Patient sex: F
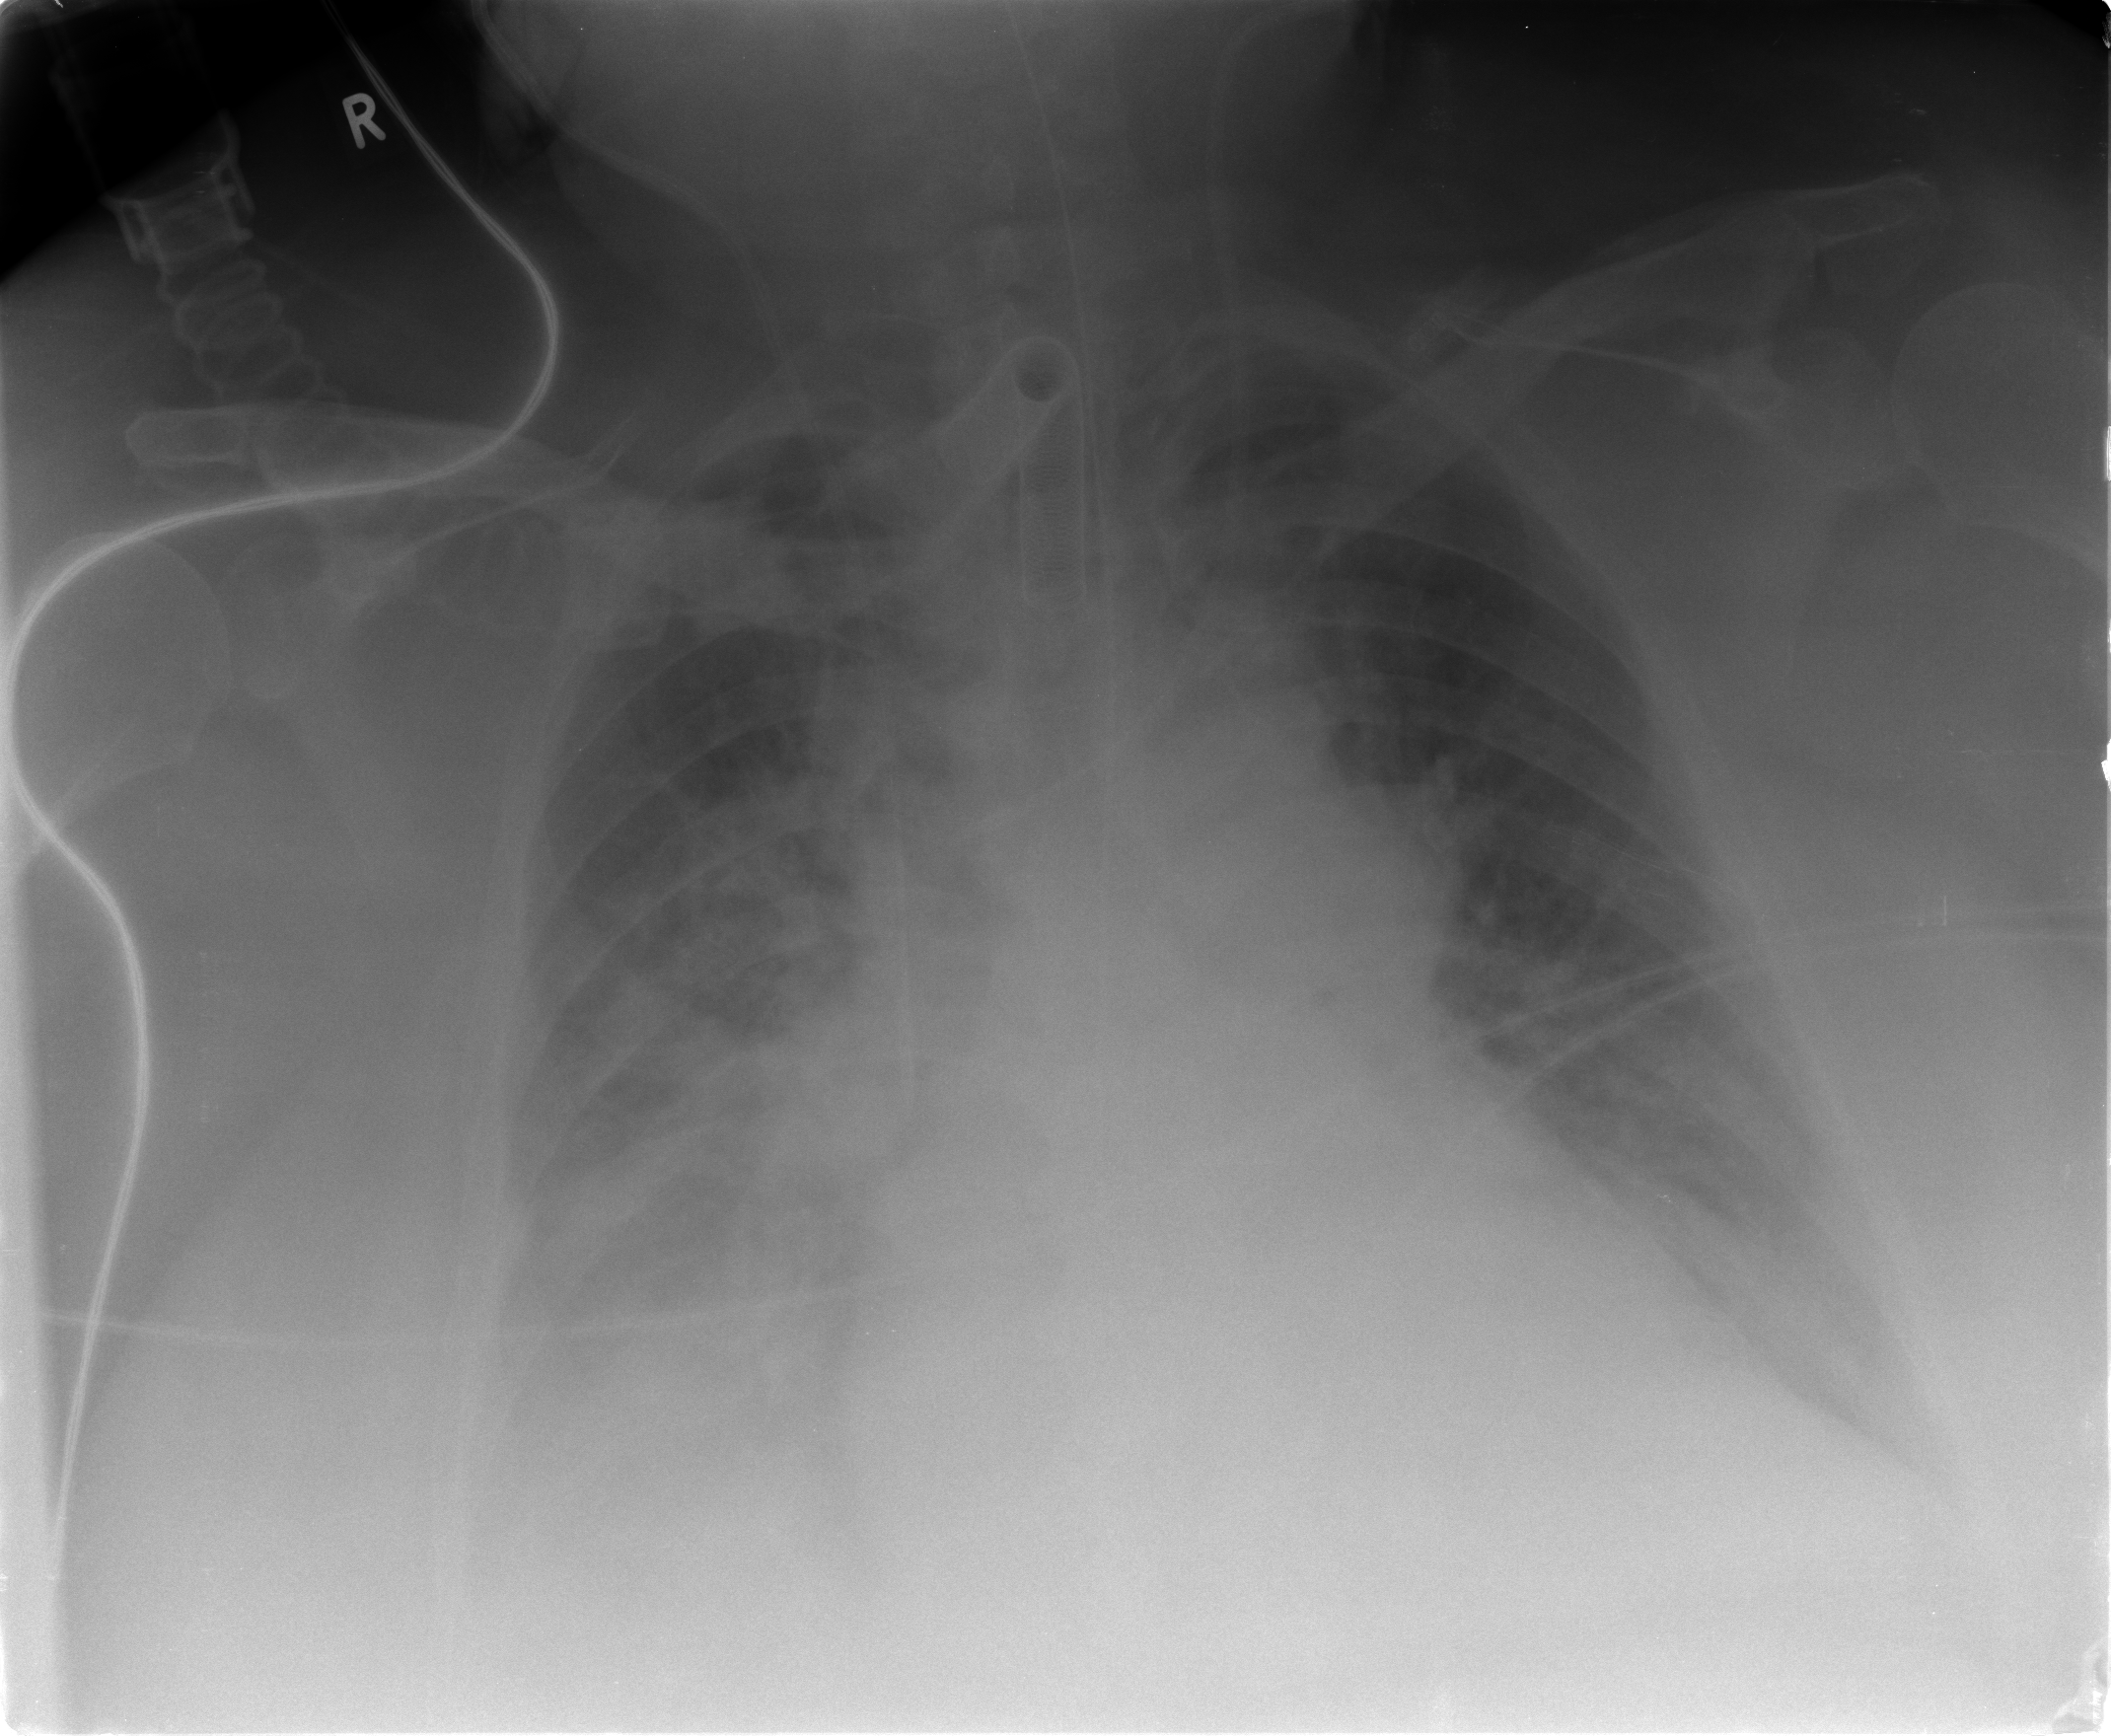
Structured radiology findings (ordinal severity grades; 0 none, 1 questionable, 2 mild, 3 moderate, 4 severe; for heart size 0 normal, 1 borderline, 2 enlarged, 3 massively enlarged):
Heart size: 2
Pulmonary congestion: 3
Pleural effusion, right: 3
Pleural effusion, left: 2
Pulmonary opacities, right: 2
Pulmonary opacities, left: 0
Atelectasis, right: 3
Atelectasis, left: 2